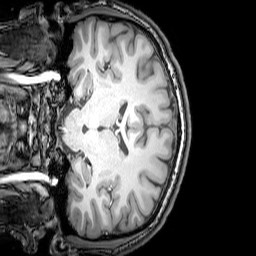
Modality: T1w
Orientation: coronal
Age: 26
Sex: male
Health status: healthy
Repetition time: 0.081 s
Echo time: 0.037 s